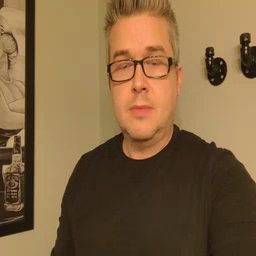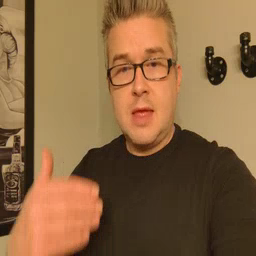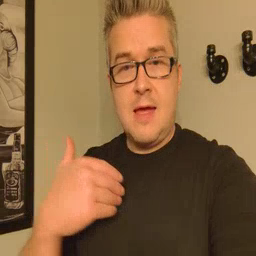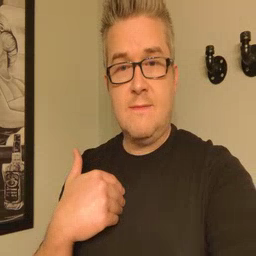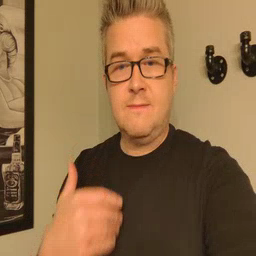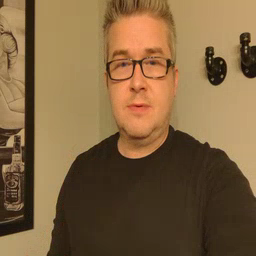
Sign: have